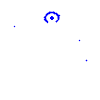
Particle: proton